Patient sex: M
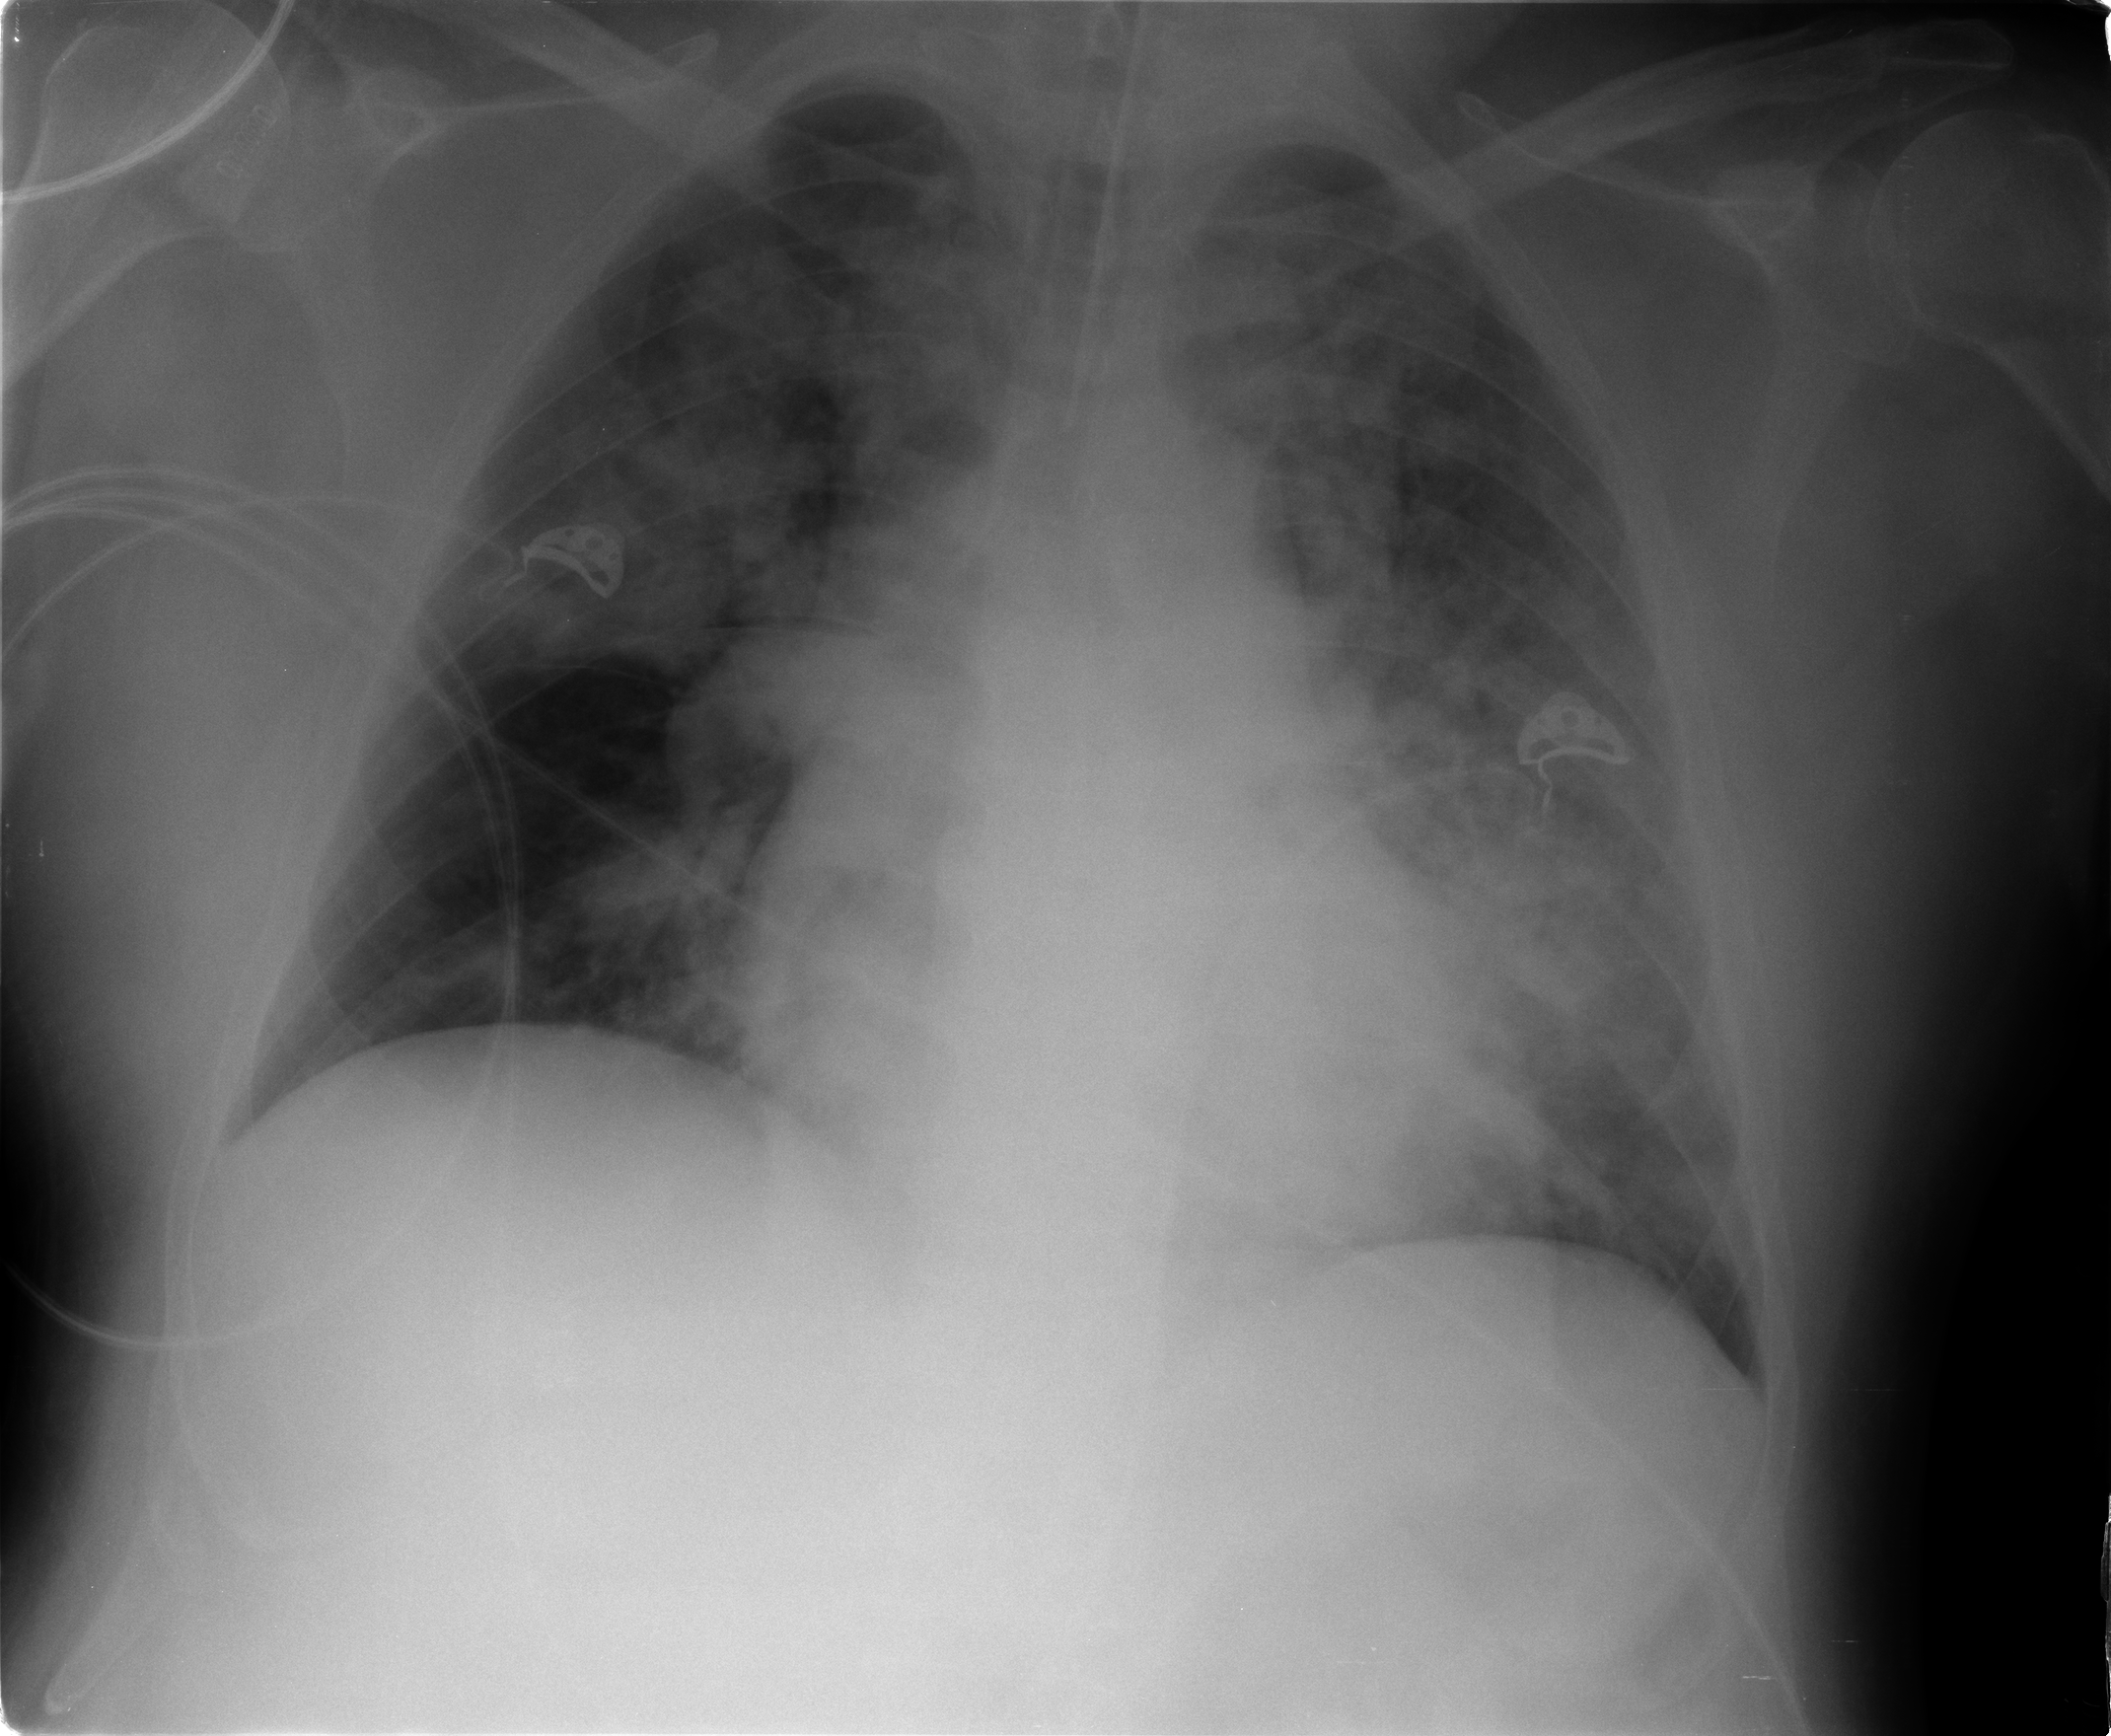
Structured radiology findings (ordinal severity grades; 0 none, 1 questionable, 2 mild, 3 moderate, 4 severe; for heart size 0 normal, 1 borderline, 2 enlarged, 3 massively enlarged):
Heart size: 1
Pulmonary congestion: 2
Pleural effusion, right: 0
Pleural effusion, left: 0
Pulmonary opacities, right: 3
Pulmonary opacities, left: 3
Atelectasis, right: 2
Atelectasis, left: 3